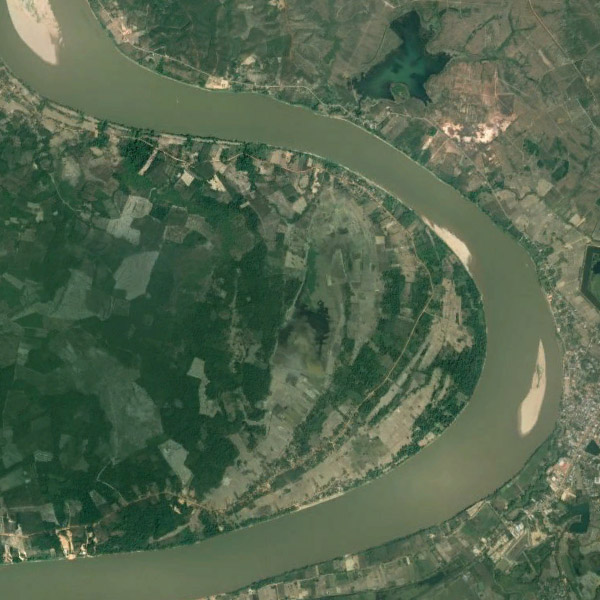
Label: River